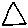
Label: triangle